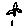
Label: flower